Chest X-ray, AP view. Patient: 46 years old, sex M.
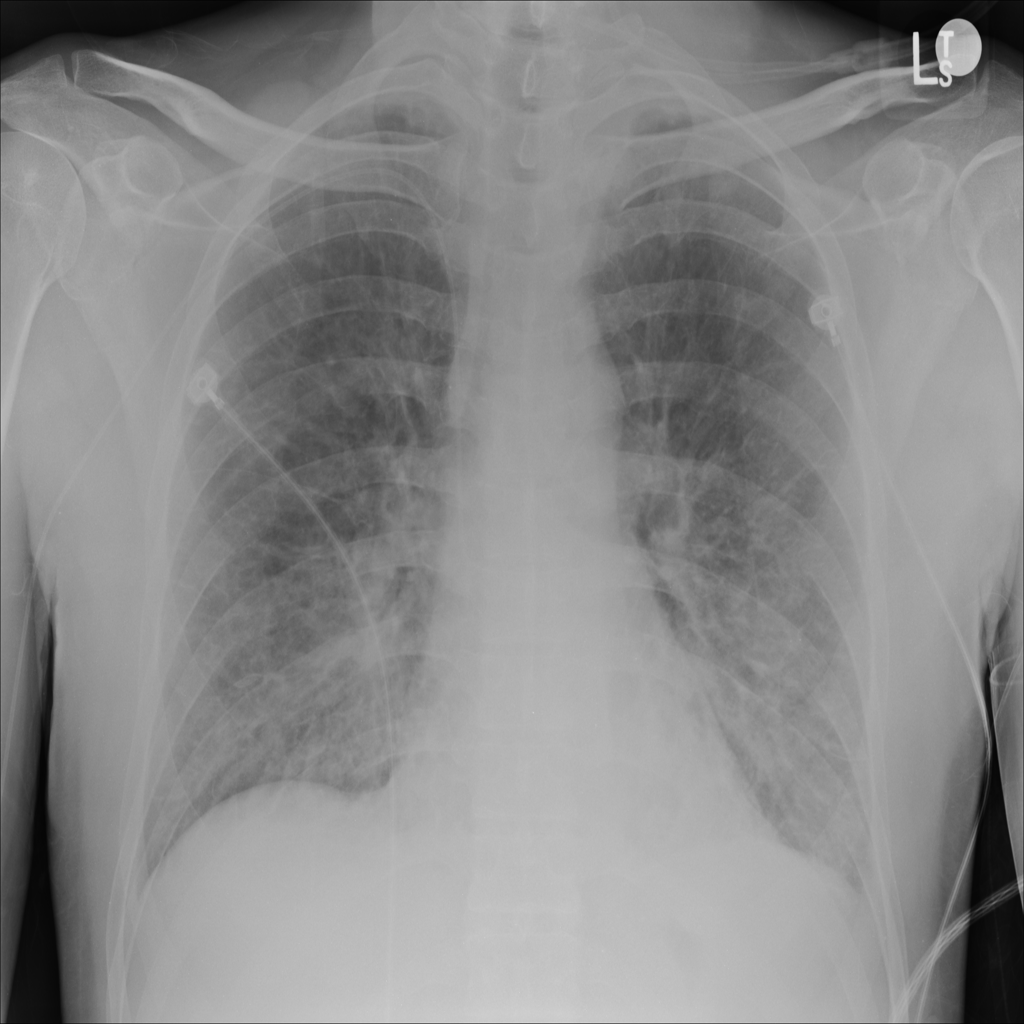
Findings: Fibrosis, Infiltration